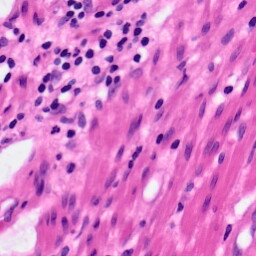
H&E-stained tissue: Pancreatic